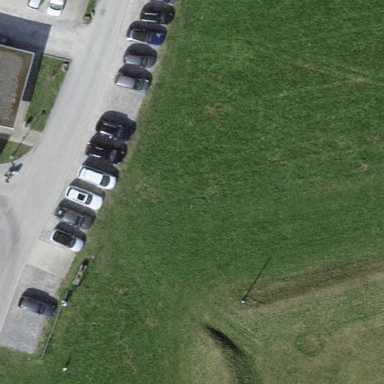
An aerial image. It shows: Parking available on the street side.